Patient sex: M
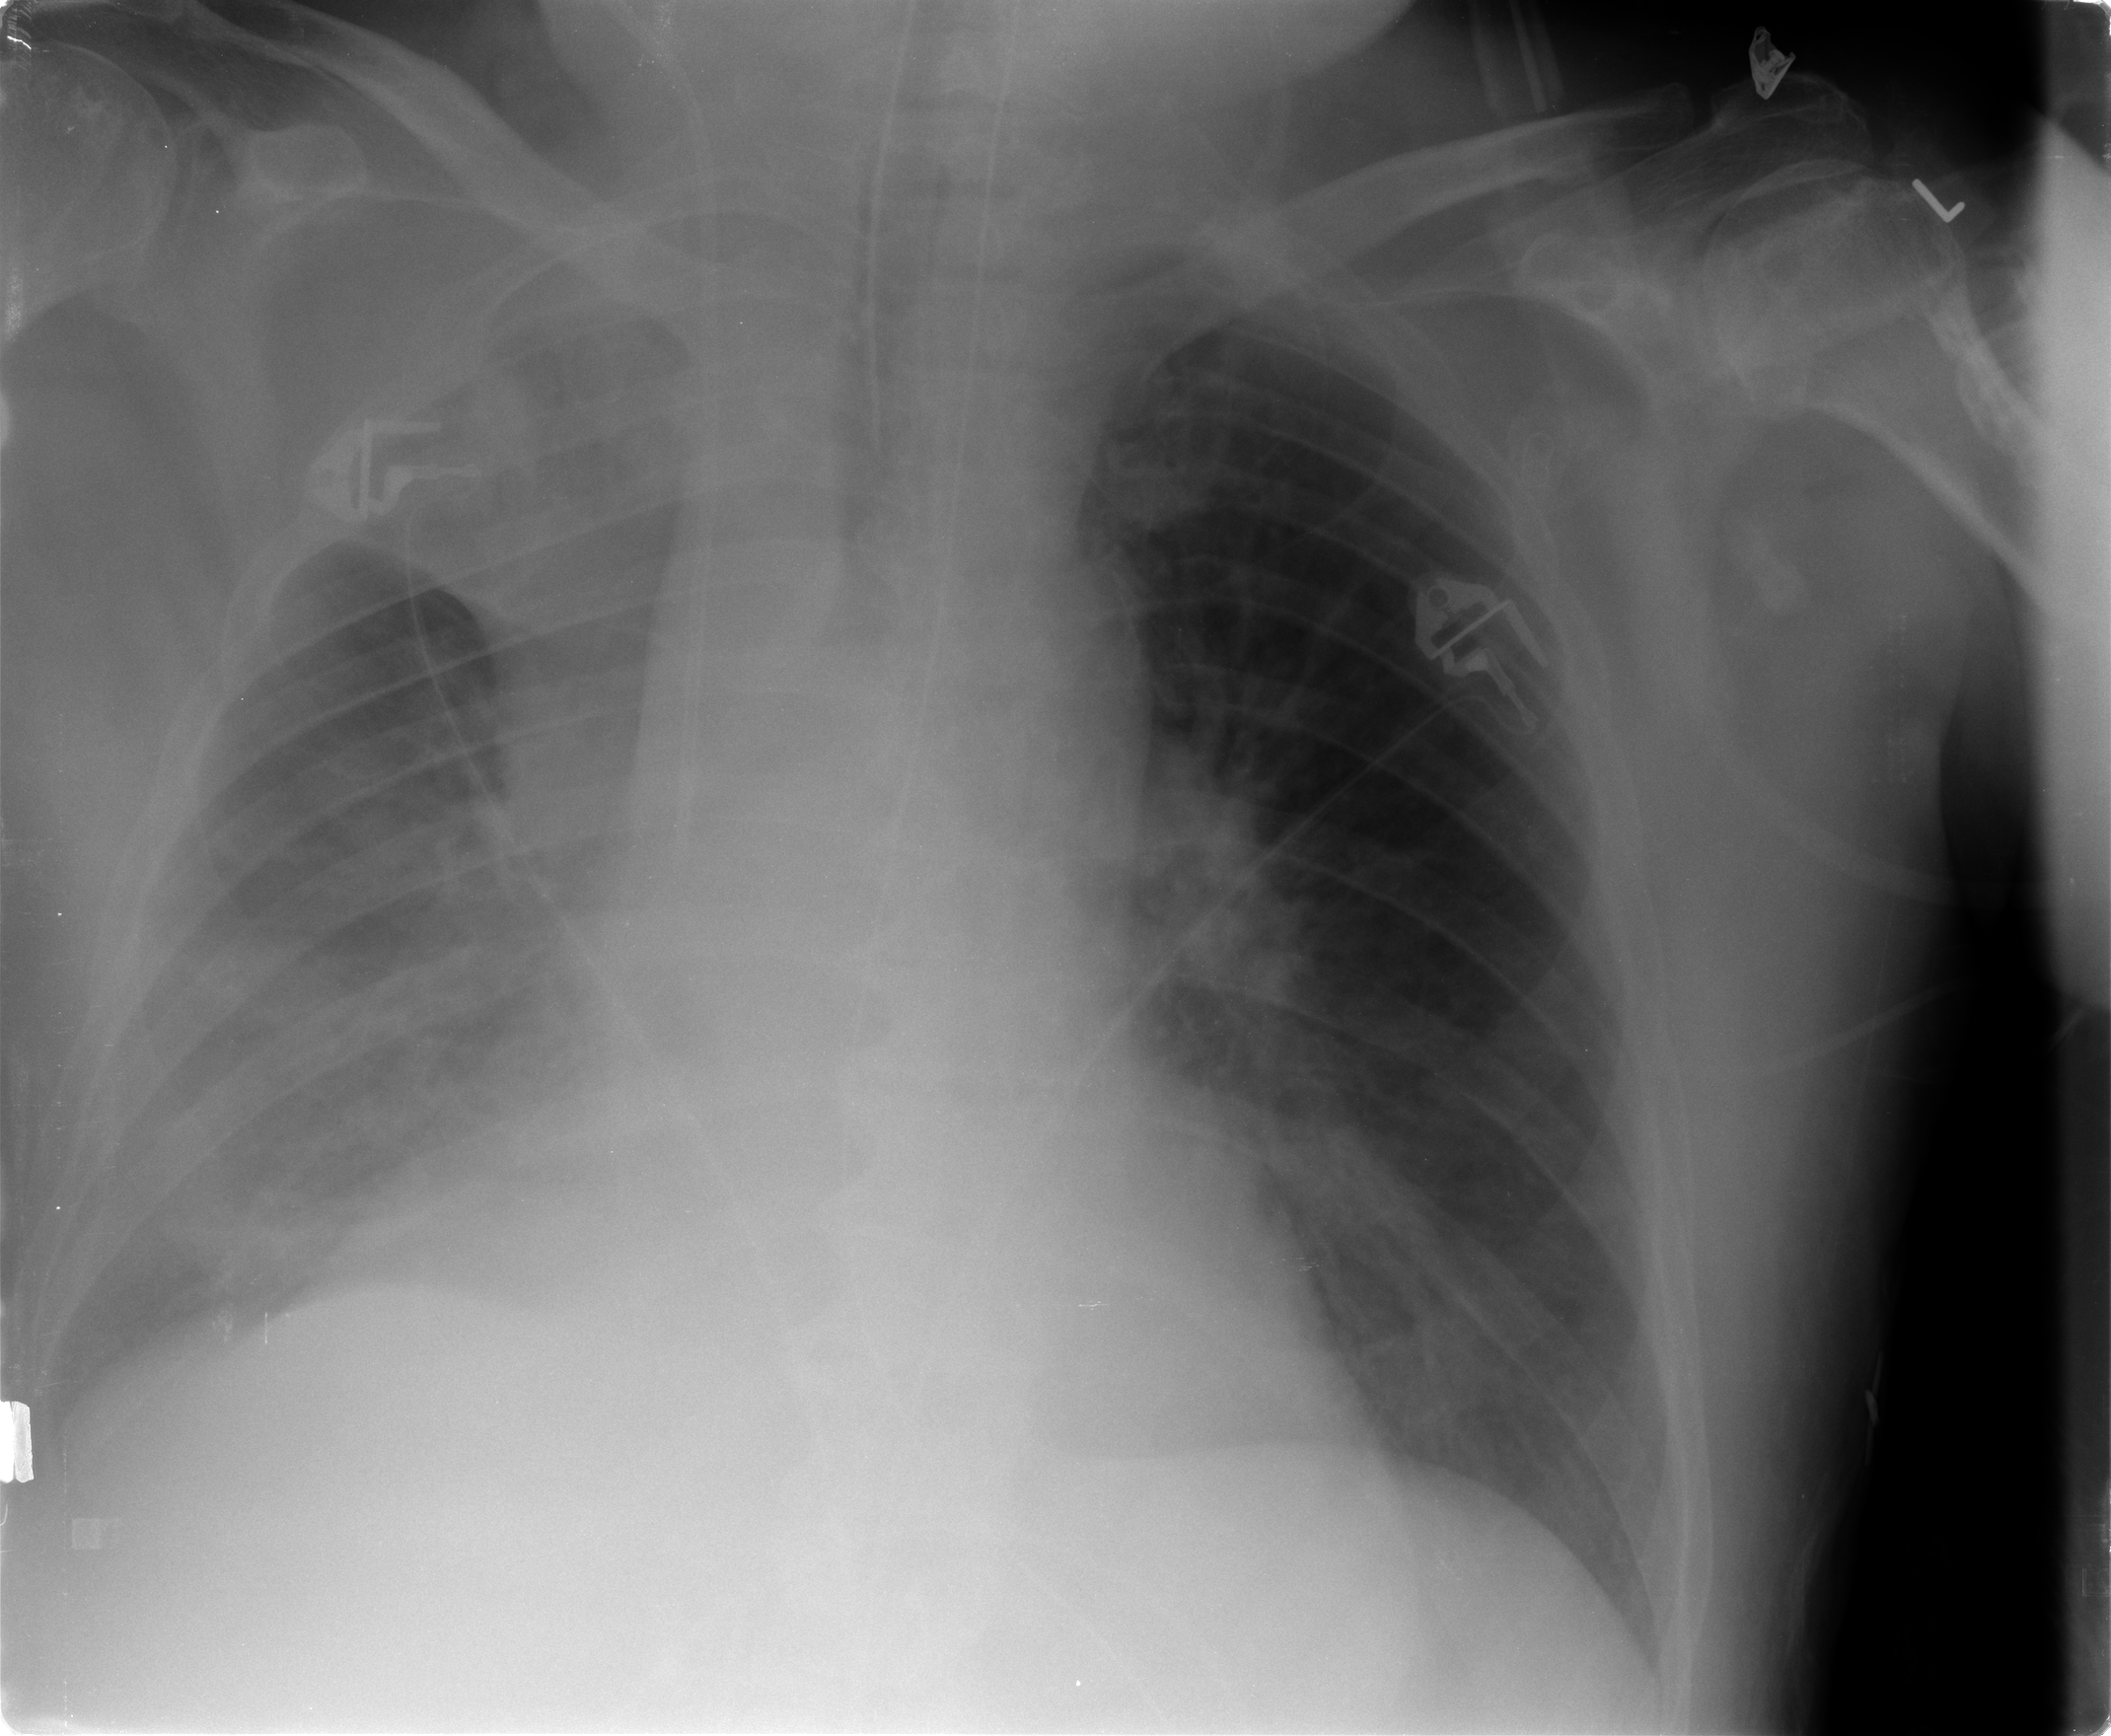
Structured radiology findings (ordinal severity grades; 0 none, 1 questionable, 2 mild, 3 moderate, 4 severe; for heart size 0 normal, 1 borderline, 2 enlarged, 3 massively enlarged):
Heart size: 0
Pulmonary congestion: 2
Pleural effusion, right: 3
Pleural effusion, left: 0
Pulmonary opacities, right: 3
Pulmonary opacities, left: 0
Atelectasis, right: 3
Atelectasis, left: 2